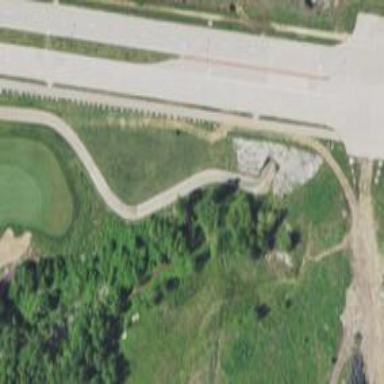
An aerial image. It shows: Golf cartpath that is also road path.